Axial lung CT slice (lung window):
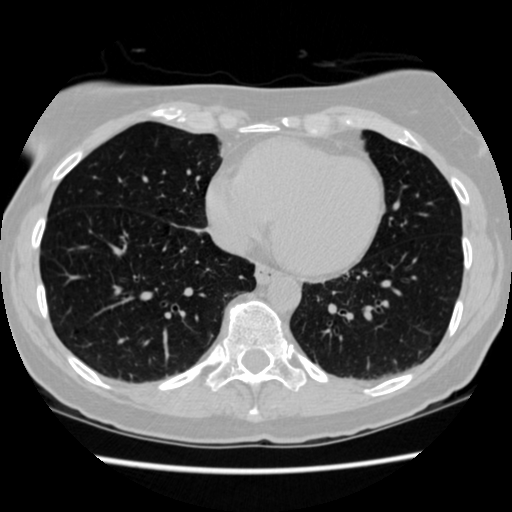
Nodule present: no